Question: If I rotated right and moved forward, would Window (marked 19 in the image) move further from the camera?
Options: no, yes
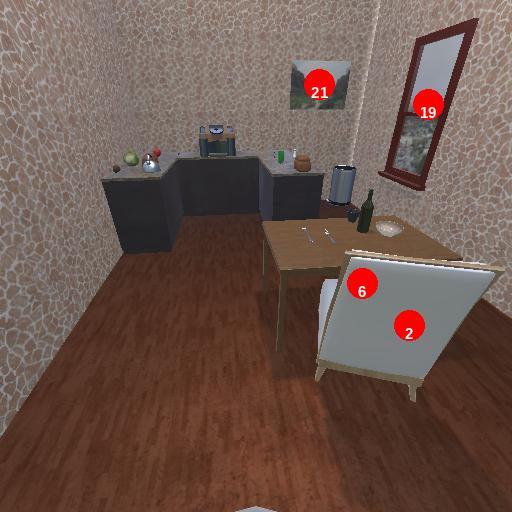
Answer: no